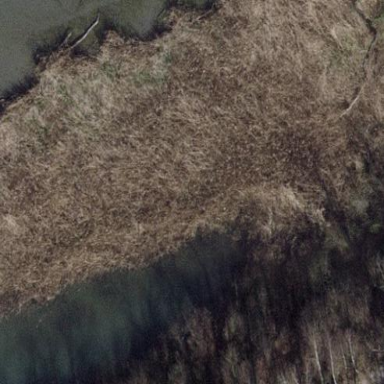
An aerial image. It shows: Swampy wetland area.